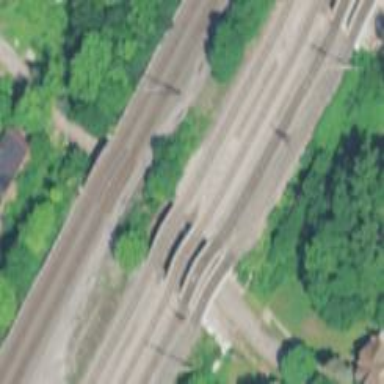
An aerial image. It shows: Railway line on embankment.